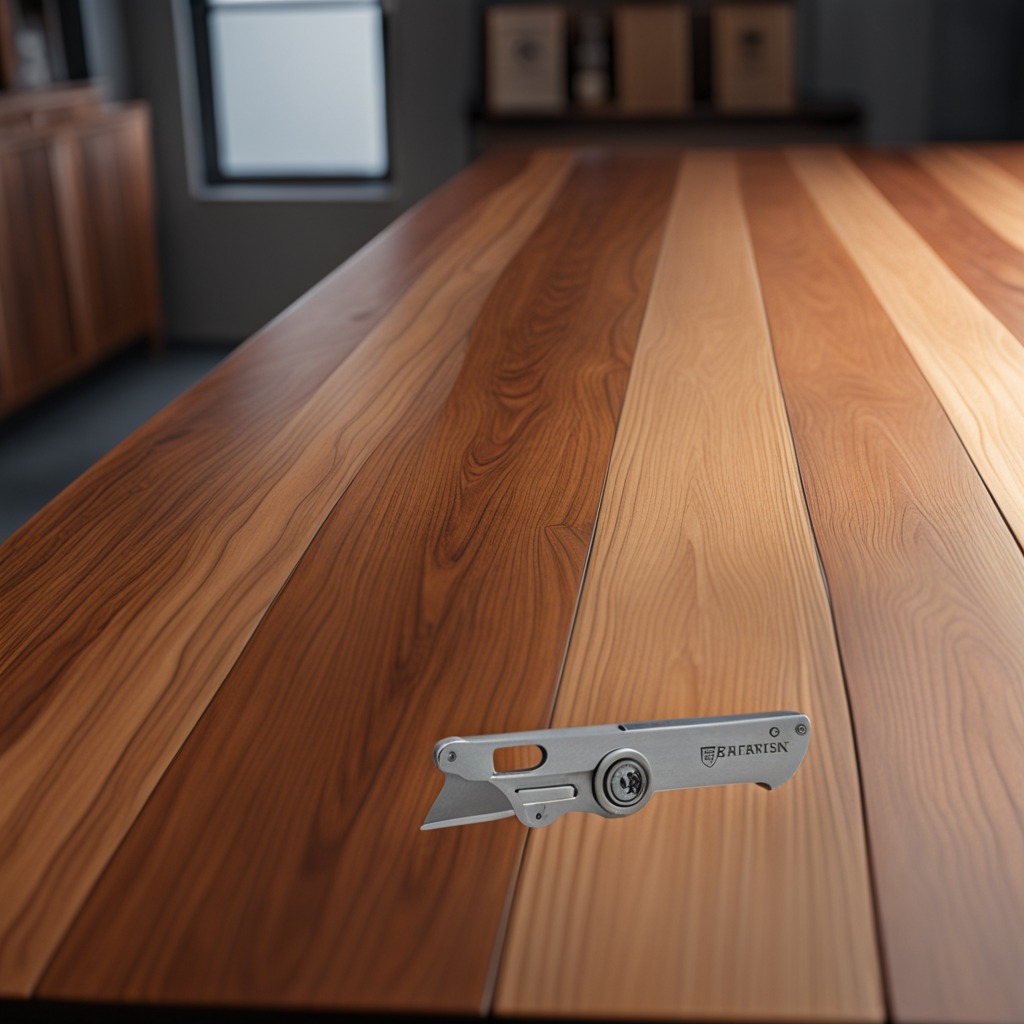
A utility knife is lying on the wooden table in a carpentry studio.